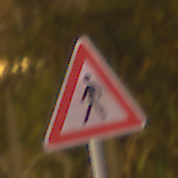
Verkehrszeichen: FussgaengerRechts
Umgebung: Outdoor, Urban
Tageszeit: Night
Wetter: Clear
Licht: Artificial
Jahreszeit: NotSpecified
Kontrast: HighContrast